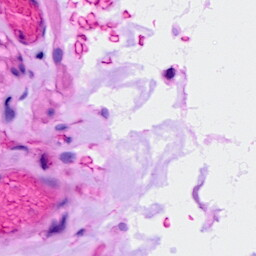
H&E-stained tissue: Ovarian